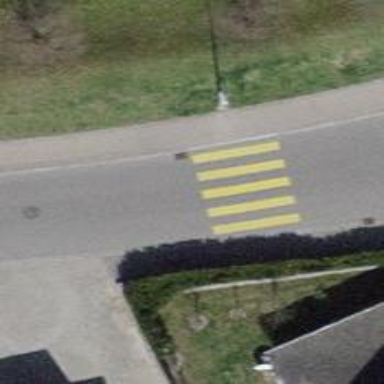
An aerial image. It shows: Marked crossing on the road.